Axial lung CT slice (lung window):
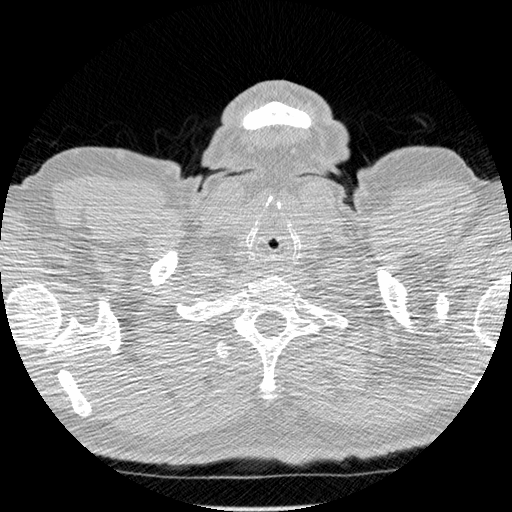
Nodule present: no